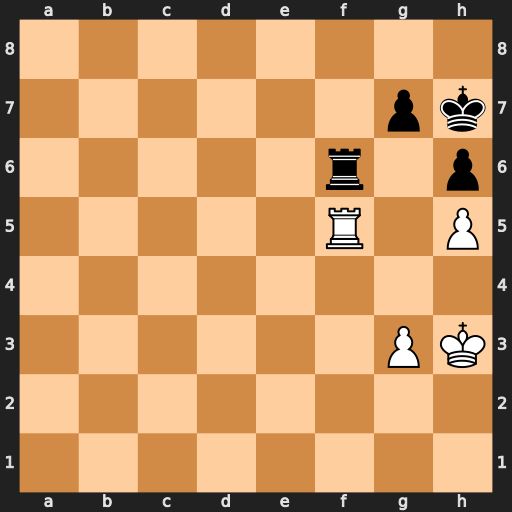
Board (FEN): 8/6pk/5r1p/5R1P/8/6PK/8/8
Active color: w
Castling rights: -
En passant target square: -
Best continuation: Rxf6 gxf6 Kg4